Question: My RecyclerView enables swiping right functionality with ItemTouchHelper as follows
'''
ItemTouchHelper itemTouchHelper = new ItemTouchHelper(createHelperCallback());
itemTouchHelper.attachToRecyclerView(myRecyclerView);
private ItemTouchHelper.Callback createHelperCallback() {
return new ItemDragSwipeCallback(this, R.color.swipe_delete, R.drawable.ic_delete_black_24dp,
0, ItemTouchHelper.RIGHT, new ItemDragSwipeCallback.OnTouchListener() {
@Override
public boolean onMove(RecyclerView recyclerView, RecyclerView.ViewHolder viewHolder, RecyclerView.ViewHolder target) {
return false;
}
@Override
public void onSwiped(RecyclerView.ViewHolder viewHolder, int direction) {
// delete code
}
});
}
'''
Custom ItemTouchHelper.SimpleCallback
'''
public class ItemDragSwipeCallback extends ItemTouchHelper.SimpleCallback {
private Drawable mIcon;
private final ColorDrawable mBackground;
public interface OnTouchListener {
boolean onMove(RecyclerView recyclerView, RecyclerView.ViewHolder viewHolder, RecyclerView.ViewHolder target);
void onSwiped(RecyclerView.ViewHolder viewHolder, int direction);
}
private OnTouchListener mOnTouchListener;
public ItemDragSwipeCallback(Context context, int backgroundColor, int drawable, int dragDirs, int swipeDirs, OnTouchListener onTouchListener) {
super(dragDirs, swipeDirs);
mOnTouchListener = onTouchListener;
mIcon = ContextCompat.getDrawable(context, drawable);
mBackground = new ColorDrawable(context.getResources().getColor(backgroundColor));
}
@Override
public boolean onMove(@NonNull RecyclerView recyclerView, @NonNull RecyclerView.ViewHolder viewHolder, @NonNull RecyclerView.ViewHolder target) {
return mOnTouchListener.onMove(recyclerView, viewHolder, target);
}
@Override
public void onSwiped(@NonNull RecyclerView.ViewHolder viewHolder, int direction) {
mOnTouchListener.onSwiped(viewHolder, direction);
}
@Override
public void onChildDraw(@NonNull Canvas c, @NonNull RecyclerView recyclerView, @NonNull RecyclerView.ViewHolder viewHolder, float dX, float dY, int actionState, boolean isCurrentlyActive) {
super.onChildDraw(c, recyclerView, viewHolder, dX, dY, actionState, isCurrentlyActive);
View itemView = viewHolder.itemView;
int backgroundCornerOffset = 25; //so mBackground is behind the rounded corners of itemView
int iconMargin = (itemView.getHeight() - mIcon.getIntrinsicHeight()) / 2;
int iconTop = itemView.getTop() + (itemView.getHeight() - mIcon.getIntrinsicHeight()) / 2;
int iconBottom = iconTop + mIcon.getIntrinsicHeight();
if (dX > 0) { // Swiping to the right
int iconLeft = itemView.getLeft() + iconMargin;
int iconRight = iconLeft + mIcon.getIntrinsicWidth();
mIcon.setBounds(iconLeft, iconTop, iconRight, iconBottom);
mBackground.setBounds(itemView.getLeft(), itemView.getTop(),
itemView.getLeft() + ((int) dX) + backgroundCornerOffset, itemView.getBottom());
} else if (dX < 0) { // Swiping to the left
int iconLeft = itemView.getRight() - iconMargin - mIcon.getIntrinsicWidth();
int iconRight = itemView.getRight() - iconMargin;
mIcon.setBounds(iconLeft, iconTop, iconRight, iconBottom);
mBackground.setBounds(itemView.getRight() + ((int) dX) - backgroundCornerOffset,
itemView.getTop(), itemView.getRight(), itemView.getBottom());
} else { // view is unSwiped
mBackground.setBounds(0, 0, 0, 0);
}
mBackground.draw(c);
mIcon.draw(c);
}
}
'''
Layout
'''
<?xml version="1.0" encoding="utf-8"?>
<android.support.constraint.ConstraintLayout xmlns:android="http://schemas.android.com/apk/res/android"
xmlns:app="http://schemas.android.com/apk/res-auto"
xmlns:tools="http://schemas.android.com/tools"
android:layout_width="match_parent"
android:layout_height="match_parent"
tools:context=".MainActivity">
<android.support.v7.widget.RecyclerView
android:id="@+id/recyclerView"
android:layout_width="0dp"
android:layout_height="0dp"
android:layout_marginStart="8dp"
android:layout_marginLeft="8dp"
android:layout_marginTop="8dp"
android:layout_marginEnd="8dp"
android:layout_marginRight="8dp"
app:layout_constraintBottom_toBottomOf="parent"
app:layout_constraintLeft_toLeftOf="parent"
app:layout_constraintRight_toRightOf="parent"
app:layout_constraintTop_toTopOf="parent" />
</android.support.constraint.ConstraintLayout>
'''
My problem is that when I pretend to swipe for deleting an item, and change my mind back, the drawable delete icon doesn't hide until I touch the screen for any other action.

: I found a remedy solution by changing the background color of list_item to some color. But this is not the right solution if I need transparent background.
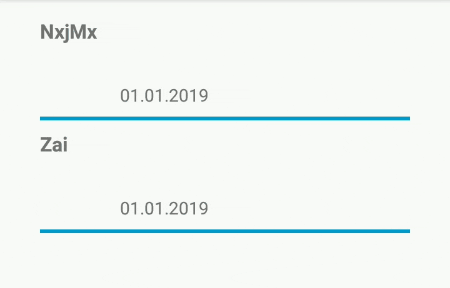
Answer: Modified the onChildDraw() of the custom ItemTouchHelper.SimpleCallback by settings the bounds of the icon to 0 when unswiped with 'mIcon.setBounds(0, 0, 0, 0);'
'''
public class ItemDragSwipeCallback extends ItemTouchHelper.SimpleCallback {
private Drawable mIcon;
private final ColorDrawable mBackground;
public interface OnTouchListener {
boolean onMove(RecyclerView recyclerView, RecyclerView.ViewHolder viewHolder, RecyclerView.ViewHolder target);
void onSwiped(RecyclerView.ViewHolder viewHolder, int direction);
}
private OnTouchListener mOnTouchListener;
public ItemDragSwipeCallback(Context context, int backgroundColor, int drawable, int dragDirs, int swipeDirs, OnTouchListener onTouchListener) {
super(dragDirs, swipeDirs);
mOnTouchListener = onTouchListener;
mIcon = ContextCompat.getDrawable(context, drawable);
mBackground = new ColorDrawable(context.getResources().getColor(backgroundColor));
}
@Override
public boolean onMove(@NonNull RecyclerView recyclerView, @NonNull RecyclerView.ViewHolder viewHolder, @NonNull RecyclerView.ViewHolder target) {
return mOnTouchListener.onMove(recyclerView, viewHolder, target);
}
@Override
public void onSwiped(@NonNull RecyclerView.ViewHolder viewHolder, int direction) {
mOnTouchListener.onSwiped(viewHolder, direction);
}
@Override
public void onChildDraw(@NonNull Canvas c, @NonNull RecyclerView recyclerView, @NonNull RecyclerView.ViewHolder viewHolder, float dX, float dY, int actionState, boolean isCurrentlyActive) {
super.onChildDraw(c, recyclerView, viewHolder, dX, dY, actionState, isCurrentlyActive);
View itemView = viewHolder.itemView;
int backgroundCornerOffset = 25; //so mBackground is behind the rounded corners of itemView
int iconMargin = (itemView.getHeight() - mIcon.getIntrinsicHeight()) / 2;
int iconTop = itemView.getTop() + (itemView.getHeight() - mIcon.getIntrinsicHeight()) / 2;
int iconBottom = iconTop + mIcon.getIntrinsicHeight();
if (dX > 0) { // Swiping to the right
int iconLeft = itemView.getLeft() + iconMargin;
int iconRight = iconLeft + mIcon.getIntrinsicWidth();
mIcon.setBounds(iconLeft, iconTop, iconRight, iconBottom);
mBackground.setBounds(itemView.getLeft(), itemView.getTop(),
itemView.getLeft() + ((int) dX) + backgroundCornerOffset, itemView.getBottom());
} else if (dX < 0) { // Swiping to the left
int iconLeft = itemView.getRight() - iconMargin - mIcon.getIntrinsicWidth();
int iconRight = itemView.getRight() - iconMargin;
mIcon.setBounds(iconLeft, iconTop, iconRight, iconBottom);
mBackground.setBounds(itemView.getRight() + ((int) dX) - backgroundCornerOffset,
itemView.getTop(), itemView.getRight(), itemView.getBottom());
} else { // view is unSwiped
mIcon.setBounds(0, 0, 0, 0);
mBackground.setBounds(0, 0, 0, 0);
}
mBackground.draw(c);
mIcon.draw(c);
}
}
'''